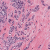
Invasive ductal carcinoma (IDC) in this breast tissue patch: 1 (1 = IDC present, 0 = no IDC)